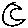
Label: moon